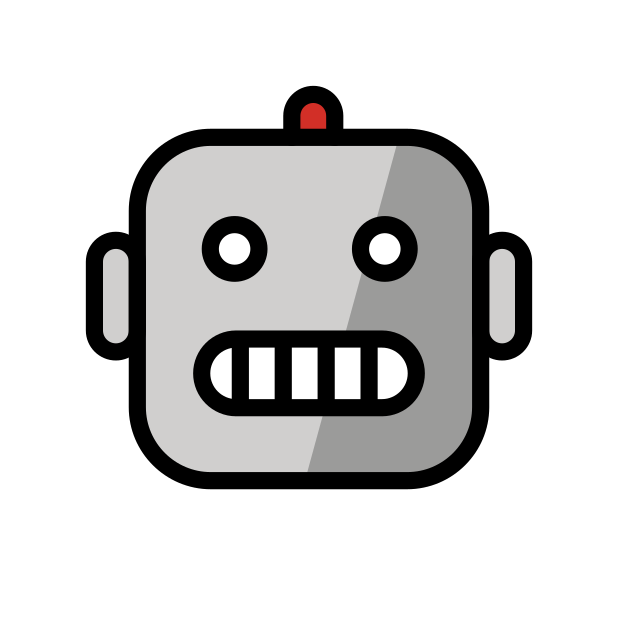
Emoji: 🤖
Name: robot face
Unicode: 0x1f916